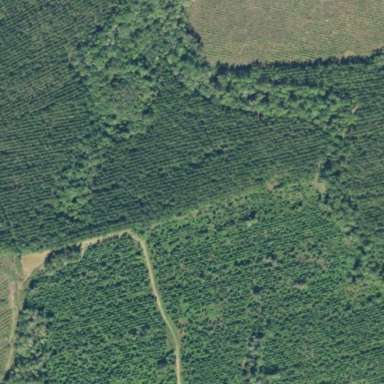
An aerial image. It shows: Forest area dominated by needle-leaved trees.